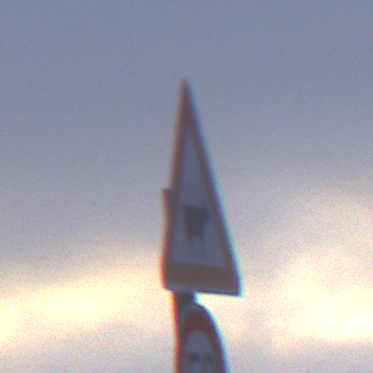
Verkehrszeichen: ViehtriebLinks
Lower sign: Geschwindigkeit50
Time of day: SunriseSunset
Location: Outdoor (Urban)
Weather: Overcast
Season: NotSpecified
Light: Natural